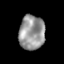
Tissue: skin
Cell type: Epithelial cells
Senescence score: 0.2716
Nuclear area (px): 863
Mean DAPI intensity: 152.199